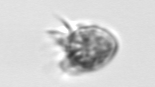
Label: Ciliophora